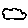
Label: cloud